Question: I am trying to update an 'EditText(for Unit Price)' on the basis of selected item in the 'Spinner'.

As you can see in the image above, every 'plus Button' adds a 'Layout(Spinner, Button and two EditText)'.
So when the first 'Layout' is added, the 'EditText(for "Unit Price")' displays the value for selected product in spinner but when I add more layout, the 'Unit Price' is not updated in new 'EditText' and also when I change the selected item of any 'Spinner' the value of very first 'EditText' is updated.
This is my code:-
'''
final Spinner s = (Spinner) newView.findViewById(R.id.spinner1);
try {
loadSpinnerData(s);
} catch (IOException e) {
//TODO: catch exception
e.printStackTrace();
}
s.setOnItemSelectedListener(new AdapterView.OnItemSelectedListener() {
@Override
public void onItemSelected(AdapterView<?> arg0, View arg1,
int arg2, long arg3) {
String selecteditem = s.getSelectedItem().toString();
try {
loadUnitPrice(selecteditem);
} catch (IOException e) {
// TODO Auto-generated catch block
e.printStackTrace();
}
}
private void loadUnitPrice(String selectedItem) throws IOException {
// database handler
DBHelper db = new DBHelper(getApplicationContext());
// Spinner Drop down elements
String price = db.getUnitPrice(selectedItem);
System.out.println(price);
EditText unitprice = (EditText) findViewById(R.id.editPrice);
unitprice.setText(price);
}
'''
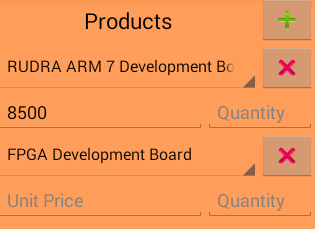
Answer: '''
s = (Spinner) newView.findViewById(R.id.spinner1);
//newView was missing earlier in the line below
unitprice = (EditText) newView.findViewById(R.id.editPrice);
try {
loadSpinnerData(s);
s.setOnItemSelectedListener(new AdapterView.OnItemSelectedListener() {
@Override
public void onItemSelected(AdapterView<?> arg0, View arg1,
int arg2, long arg3) {
String selecteditem = s.getSelectedItem().toString();
try {
loadUnitPrice(selecteditem, unitprice);
} catch (IOException e) {
// TODO Auto-generated catch block
e.printStackTrace();
}
}
@Override
public void onNothingSelected(AdapterView<?> arg0) {
// TODO Auto-generated method stub
}
});
} catch (IOException e) {
//TODO: catch exception
e.printStackTrace();
}
'''
'loadUnitPrice()'
'''
private void loadUnitPrice(String selectedItem, EditText unitprice) throws IOException {
DBHelper db = new DBHelper(getApplicationContext());
String price = db.getUnitPrice(selectedItem);
System.out.println(price);
unitprice.setText(price);
}
'''